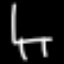
Label: chair